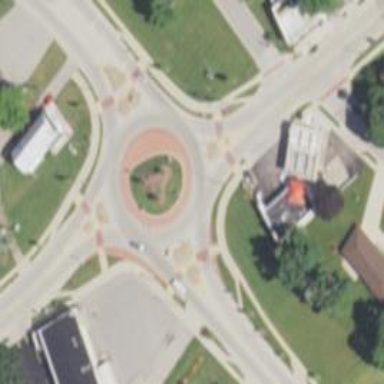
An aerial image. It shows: Secondary road around roundabout.